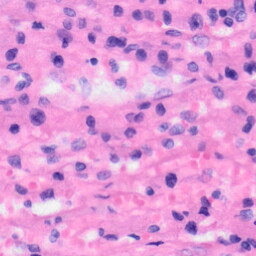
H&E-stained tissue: Liver